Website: apple
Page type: address-validator
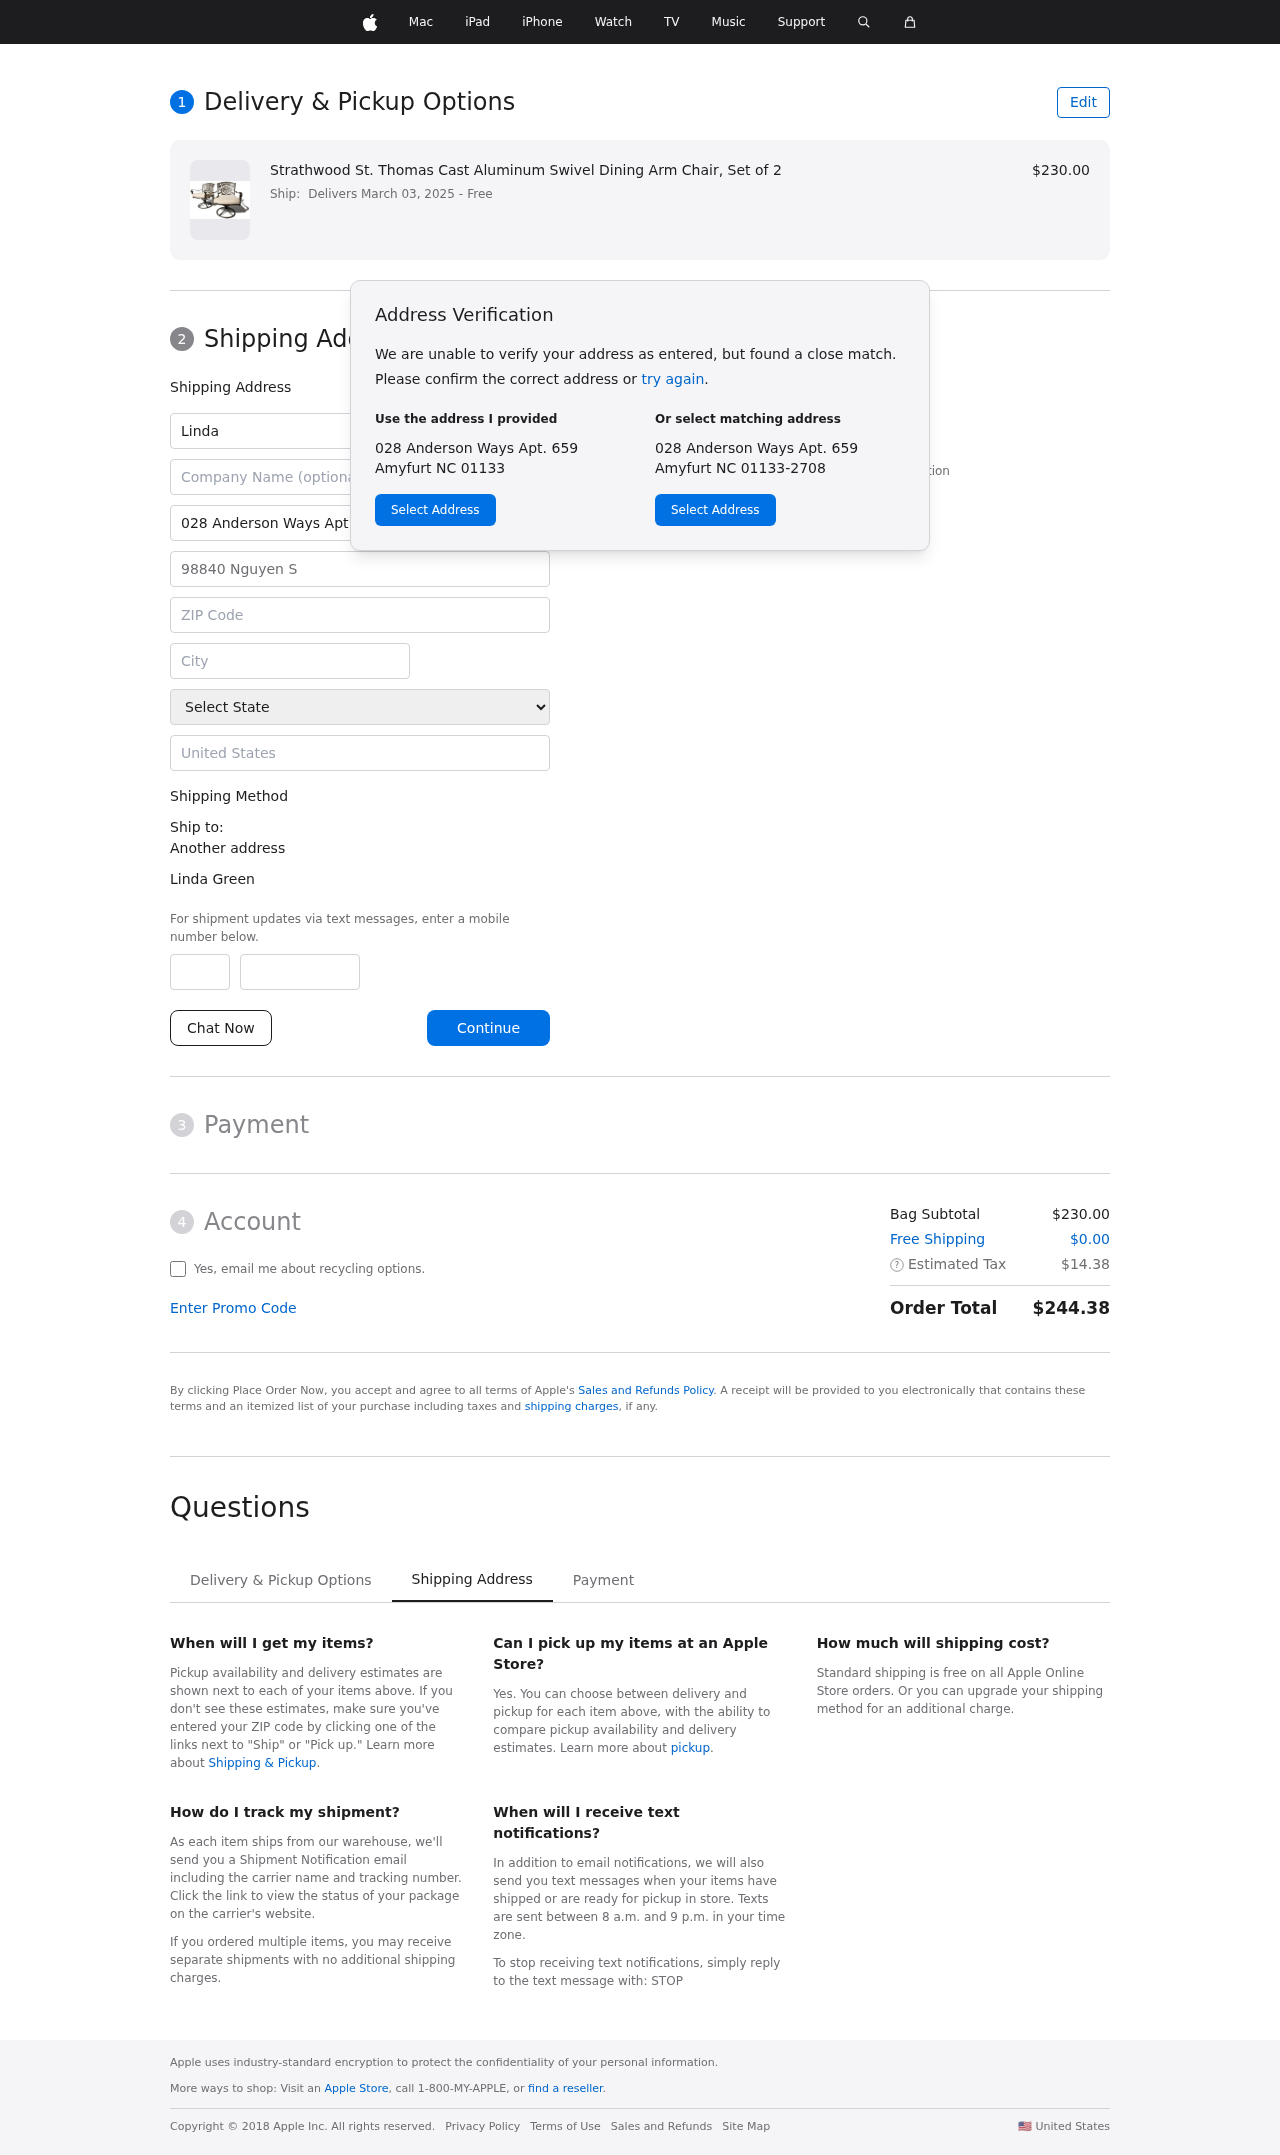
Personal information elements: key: PII_CITY
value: Amyfurt
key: PII_COUNTRY
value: United States
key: PII_FIRSTNAME
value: Linda
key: PII_FULLNAME
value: Linda Green
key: PII_LASTNAME
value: Green
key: PII_PHONE_AREA
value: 622
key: PII_PHONE_SUFFIX
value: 6405
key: PII_POSTCODE
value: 01133
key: PII_STATE
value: North Carolina
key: PII_STREET
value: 028 Anderson Ways Apt. 659
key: PII_STREET2
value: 98840 Nguyen Street
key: PII_CITY_STATE_ZIP
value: Amyfurt NC 01133
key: PII_STATE_ABBR
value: NC
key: PII_POSTCODE_FULL
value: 01133
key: PII_POSTCODE_NUMERIC
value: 1133
Product elements: key: PRODUCT1_NAME
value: Strathwood St. Thomas Cast Aluminum Swivel Dining Arm Chair, Set of 2
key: PRODUCT1_PRICE
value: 230
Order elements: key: ORDER_DELIVERY_DATE
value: Delivers March 03, 2025
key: ORDER_SUBTOTAL
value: $230.00
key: ORDER_SHIPPING_COST
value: $0.00
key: ORDER_TAX
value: $14.38
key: ORDER_TOTAL
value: $244.38